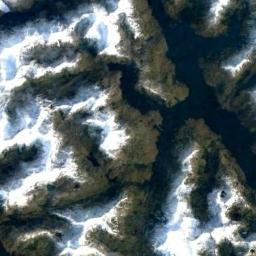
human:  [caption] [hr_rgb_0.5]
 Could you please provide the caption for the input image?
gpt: The snowberg is covered with glaciers but some ridges are not covered by glaciers .

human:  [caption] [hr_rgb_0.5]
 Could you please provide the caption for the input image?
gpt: The snow berg is consist of bare land and white snow .

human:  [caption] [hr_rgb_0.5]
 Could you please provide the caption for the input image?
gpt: A large mountain covered in snow is surrounded by blue water .

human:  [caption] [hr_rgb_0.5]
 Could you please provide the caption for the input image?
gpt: There is a lot of snow on the snowberg .

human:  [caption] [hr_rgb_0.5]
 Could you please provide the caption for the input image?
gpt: There are much snow on the snowbergs .